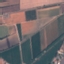
Label: PermanentCrop